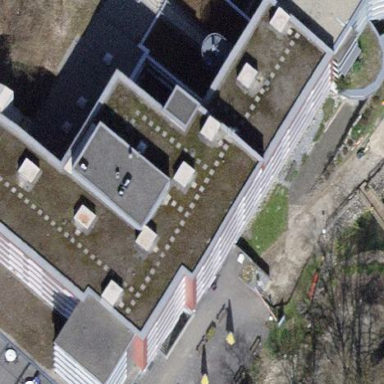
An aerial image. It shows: Building.